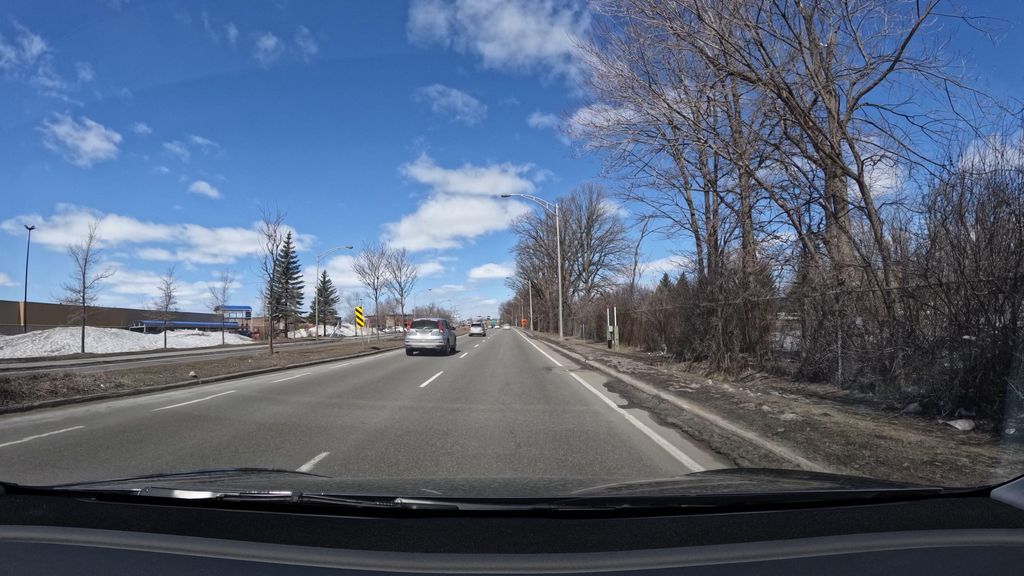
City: montreal